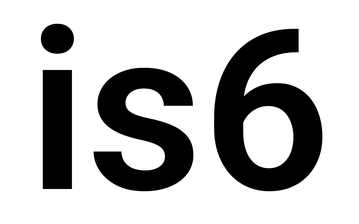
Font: Roboto_SemiBold